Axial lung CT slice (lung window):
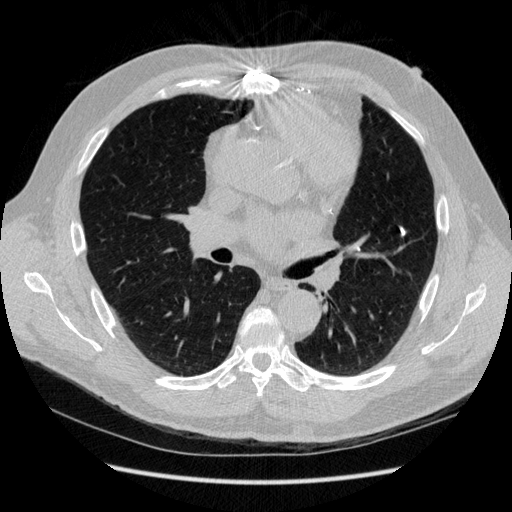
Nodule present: yes
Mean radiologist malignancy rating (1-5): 1